Question: I'm trying to draw an inner shadow in a scroll view. The scroll view contains small image views, and I need to put a shadow like the attached image, but without border in the layer. How can I do it?

Many thanks
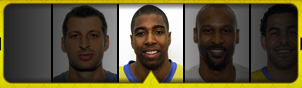
Answer: Create an overlay png with transparency. Put it in an ImageView and add it in scroll view's superView (So you need a regular view controller as the super view that contains the scroll view)